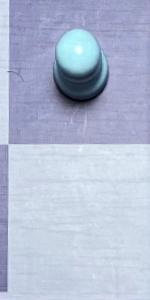
Label: Empty